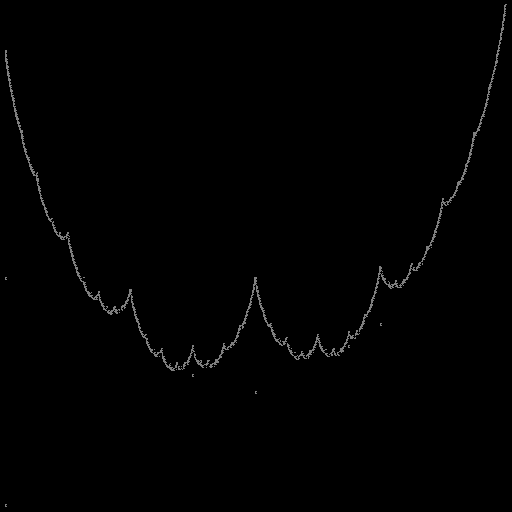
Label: a4